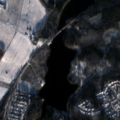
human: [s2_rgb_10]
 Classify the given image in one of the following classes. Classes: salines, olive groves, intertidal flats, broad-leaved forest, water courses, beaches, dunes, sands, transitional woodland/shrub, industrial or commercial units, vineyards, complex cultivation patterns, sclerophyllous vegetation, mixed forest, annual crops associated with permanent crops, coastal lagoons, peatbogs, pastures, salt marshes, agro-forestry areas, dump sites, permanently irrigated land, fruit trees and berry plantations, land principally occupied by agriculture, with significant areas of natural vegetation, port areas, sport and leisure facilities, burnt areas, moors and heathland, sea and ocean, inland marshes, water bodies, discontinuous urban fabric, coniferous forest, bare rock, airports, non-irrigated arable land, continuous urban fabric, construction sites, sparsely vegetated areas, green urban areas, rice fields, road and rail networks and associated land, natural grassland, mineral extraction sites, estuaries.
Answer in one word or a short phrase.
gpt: discontinuous urban fabric, non-irrigated arable land, mixed forest, transitional woodland/shrub, water bodies